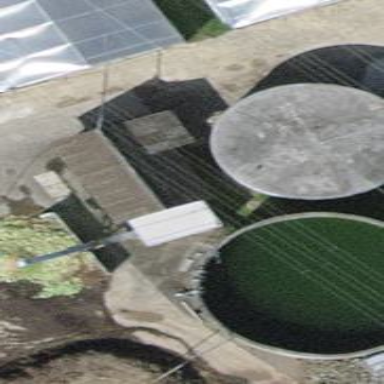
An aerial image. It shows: Storage tank that is man-made.